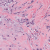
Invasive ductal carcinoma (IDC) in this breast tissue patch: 1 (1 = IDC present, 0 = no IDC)